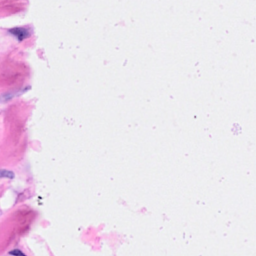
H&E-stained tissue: Breast